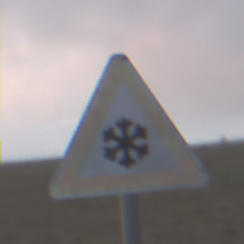
Verkehrszeichen: SchneeOderEisglaette
Umgebung: Outdoor, Nature
Tageszeit: SunriseSunset
Wetter: Overcast
Licht: Natural
Jahreszeit: NotSpecified
Kontrast: LowContrast